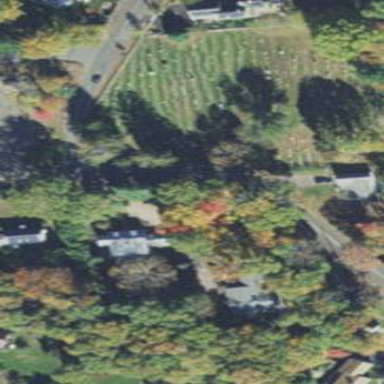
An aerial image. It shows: Cemetery.